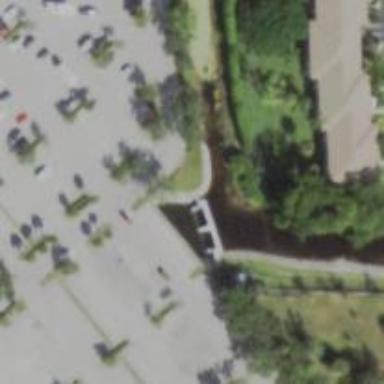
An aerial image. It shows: Lock gate along waterway.